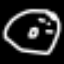
Label: donut